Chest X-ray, PA view. Patient: 67 years old, sex M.
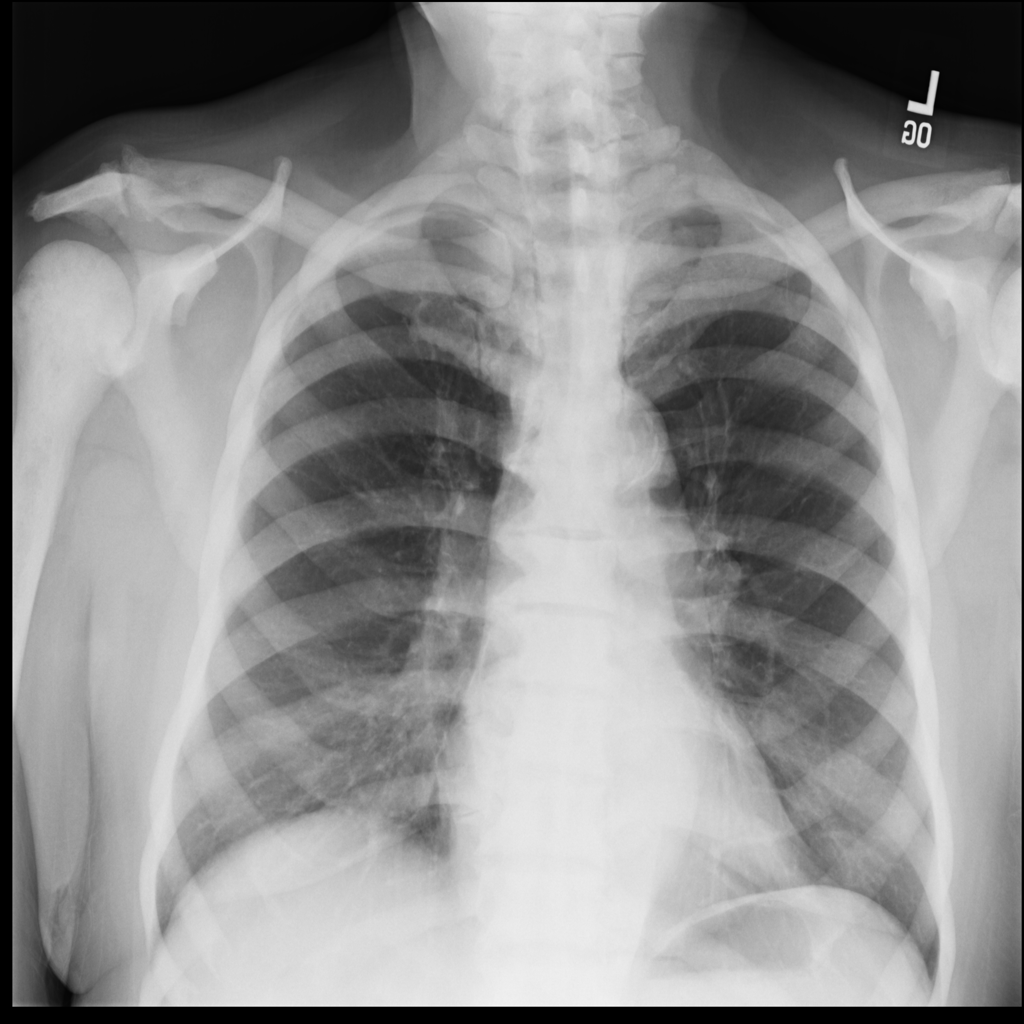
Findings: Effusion